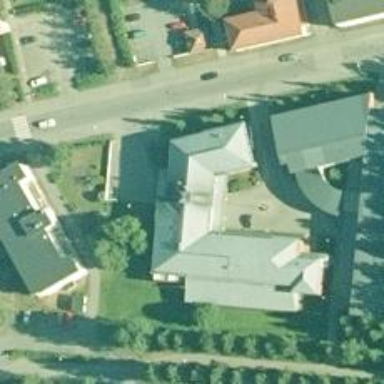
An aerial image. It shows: Health post.